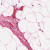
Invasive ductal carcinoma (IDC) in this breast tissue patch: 0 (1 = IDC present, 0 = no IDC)